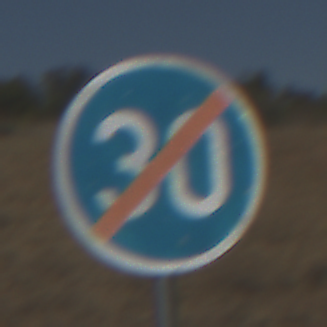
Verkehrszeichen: EndeMindestgeschwindigkeit
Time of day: Midday
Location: Outdoor (RoadRail)
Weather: Clear
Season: Summer
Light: Natural